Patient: sex M, age 60
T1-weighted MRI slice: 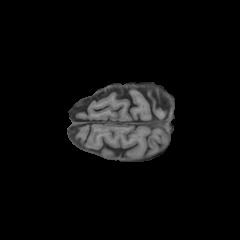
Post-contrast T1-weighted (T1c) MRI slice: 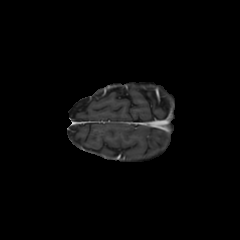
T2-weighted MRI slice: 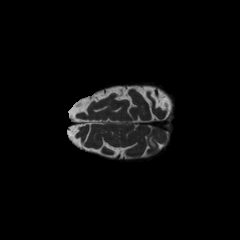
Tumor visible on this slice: yes
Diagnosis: Glioblastoma, IDH-wildtype
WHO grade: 4